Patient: sex M, age 48
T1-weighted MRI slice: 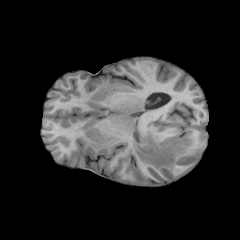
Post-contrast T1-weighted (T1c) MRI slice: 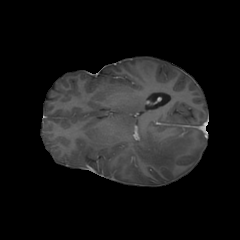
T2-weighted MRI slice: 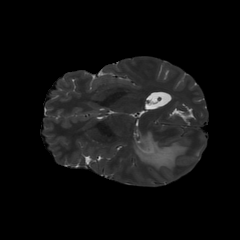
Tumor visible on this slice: yes
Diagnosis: Glioblastoma, IDH-wildtype
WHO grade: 4